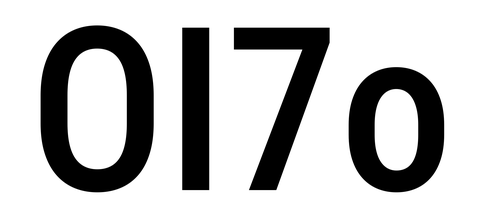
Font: Roboto_Condensed_Medium